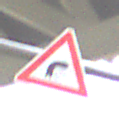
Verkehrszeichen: KurveRechts
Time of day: Midday
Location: Outdoor (Urban)
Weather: Overcast
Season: NotSpecified
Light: Natural